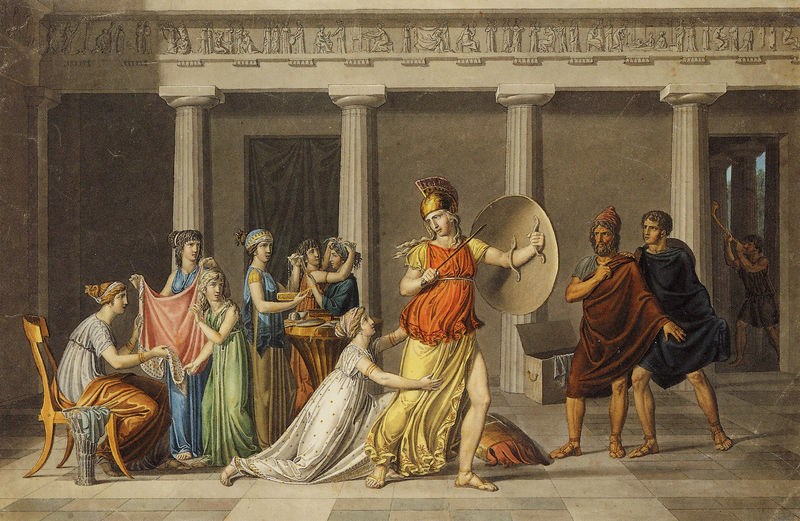
Titel: Achill auf Skyros
Künstler: Johann Erdmann Hummel
Standort: Weimar
Institution: Stiftung Weimarer Klassik, Museen
Schlagwörter: baum, blau, gemälde, gott, gruppe, haut, held, kampf, kopf, kämpfer, mann, nackt, schatten, umhang, weiß, bäume, frauen, gelb, grün, landschaft, menschen, mädchen, ocker, sitzen, bewegung, braun, bunt, damen, frankreich, frau, frisur, grau, haar, hintergrund, holz, hut, hüte, kleid, kleider, licht, marmor, männer, orange, pfeiler, raum, schmuck, schwarz, stuhl, szene, säule, säulen, tisch, tür, zeichnung, blick, dame, gürtel, haus, rot, tuch, beige, gesellschaft, malerei, rock, alt, bart, bärte, jung, mütze, architektur, arm, arme, band, dienerin, falten, federn, haarschmuck, halten, mensch, stein, vollbart, gelehrte, herr, horn, hände, innenraum, spiegel, vorhang, natur, gehen, pastos, boden, gewand, gold, haare, sessel, sitzend, stoff, stoffe, tücher, familie, gewänder, kind, klassizismus, bühne, musik, theater, kontrast, schön, kinder, henkel, vase, beine, relief, bein, dutt, farbig, kommode, leidenschaft, liebe, ecke, bogen, italien, perspektive, türen, schuhe, stab, farben, verlassen, lila, hof, füsse, haarband, krieg, schlacht, kissen, essen, spielen, zopf, muskeln, realistisch, brauen, festhalten, korb, stuck, durchgang, sandalen, ankleiden, faltenwurf, junge, knie, waden, stola, tor, halle, punkte, griff, bad, flechten, umarmen, schild, kolonnade, truhe, panzer, haken, offen, waage, antike, erschrecken, durchblick, palast, alarm, abschied, druck, jungfrau, fliesen, schwert, streit, waffen, knien, schlag, soldat, waffe, dynamik, mäntel, kiste, degen, gestik, helm, schritt, fliese, kacheln, novizin, schuh, kranz, lorbeerkranz, mythologie, göttin, ritter, ruf, rüstung, architrav, kapitelle, rom, kapitell, komödie, fries, römer, griffe, helme, armband, armreifen, sandale, brustpanzer, kolorit, sehnsucht, ionisch, antik, griechen, götter, leid, schmerz, säulenkapitell, toga, rotbraun, dramatisch, griechisch, mythos, flehen, hingabe, krieger, musen, zentral, fresken, historienmalerei, knieende, fechten, griechenland, strenge, historismus, menschengruppe, antikisierend, kanneluren, posaunen, umhänge, feldherr, herz, platten, versteck, kulisse, tempel, naturalistisch, bettlerin, speer, mittelpunkt, aufbruch, apoll, hermes, huhn, basis, dorisch, fanfare, marmorboden, tröte, anbeten, juno, verehrung, spielbein, standbein, posaune, david, korinthisch, anbetung, drehung, bitte, klassik, tunika, turban, hirten, grieche, köcher, zorn, athene, minerva, drama, heroisch, szenen, pfeil, mythen, sieger, schwur, sklaven, freiheitsmütze, steinplatten, nike, antikisch, bitten, anmut, ingres, schutz, römisch, athena, klassisch, betteln, gebälk, säulenhalle, fraune, abwehr, säulengang, idealisiert, pusten, maßwerk, schar, abakus, korintisch, kollonade, attika, delacroix, goldener schnitt, leonardo, triglyphen, horatier, atrium, säulenordnung, metopen, kolonade, guttae, architraph, grichisch, figurenfries, kaneluren, entasis, caesar, bauschmuck, dorische, dorische säulen, säulenportikus, kollonnade, prachtvoll, togen, trompete, pathos, fliesenboden, farbenfroh, vor der stadt, frie, spannung, bildparallel, freske, figurengruppe, heim, sesseö, schmücken, anflehen, statisch, priesterin, germanicus, alexander, bewirtung, handlung, weihen, kniet, gewandt, mimesis, priesterinnen, schmachtend, tagesablauf, bade, heldin, waffenrock, zusammenkunft, bläser, phrygische mütze, dezente farben, fibeln, schutzschild, haarbänder, zurückhalten, barbaren, aristoteles, polychromie, feinheit, blasinstrument, zurückhaltung, verabschiedung, scene, marin, grazie, schalmei, szenenbild, zeitgenössische kleidung, anhänglich, kannelluren, achill, tragödie, diane, jeanne, rundschild, centurio, jeanne d´arc, regula, phrygier, der schwur, tratsch, frauendarstellung, minzgrün, clamys, clamyss, antikikisch, barhauptig, circolos, dandalen, farauen, feinheiten, flehen bitten architektur, frieshaftigkeit, fruppe, geichen, genaue malweise, graustisch, harmonische komposition, hei, horatia, horaz, kanellut, kasskadenfalten, krieger schild theater säulenh, kriegerabschied, kriegstrompete, leo da vinci, marktleben, meos, mädchenkleider, mützue, rezeptur, säulenkapitelle, theaterhaft, viele details, vries, wallender stoff, zentral perspektive